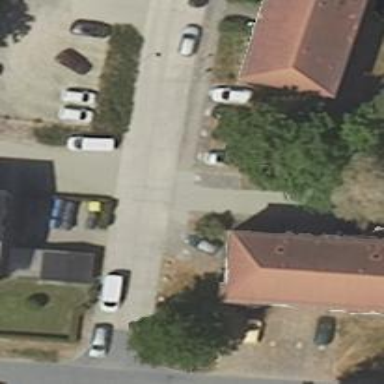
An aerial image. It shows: Living street with concrete surface.